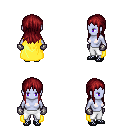
a pixel art fantasy rpg character, female body template, dark elf, purple skin, yellow cape, white pants, brunette unkempt hairstyle, metal gloves, ghillies, four views (front, back, left, right), 2x2 character sprite sheet, small pixel art, hard edges, no anti-aliasing